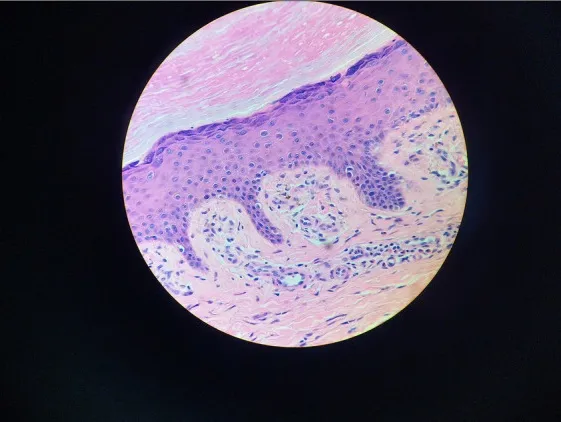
Hematoxylin-eosin stain 400X.
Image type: pathology (h&e)